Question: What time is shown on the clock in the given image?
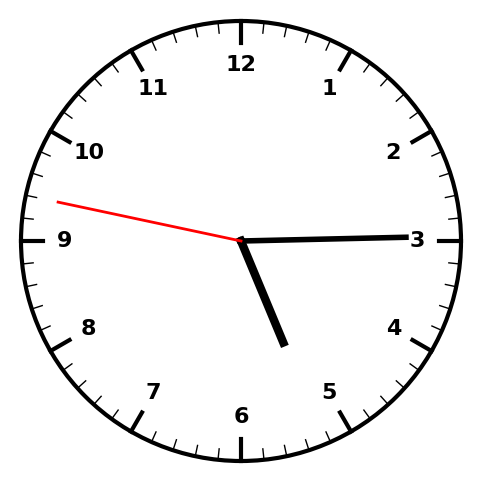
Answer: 05:14:47